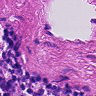
Metastatic tissue present: no